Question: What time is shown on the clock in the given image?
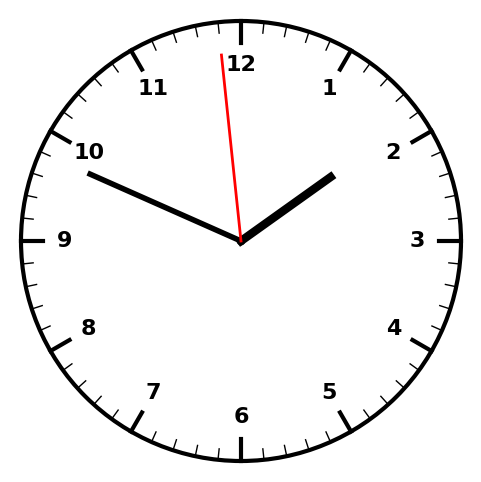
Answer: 01:48:59